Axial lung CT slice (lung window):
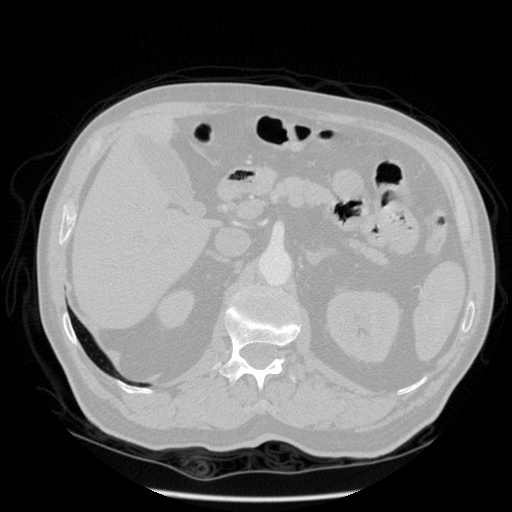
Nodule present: no